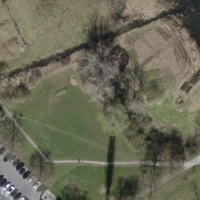
EUNIS habitat code: 53
Species observed at this site:
Corvus corone
Alcedo atthis
Sylvia borin
Aegithalos caudatus
Sylvia atricapilla
Spinus spinus
Poecile palustris
Larus michahellis
Erithacus rubecula
Dryocopus martius
Phoenicurus ochruros
Phoenicurus phoenicurus
Circaea lutetiana
Corvus corax
Periparus ater
Cyanistes caeruleus
Lophophanes cristatus
Sturnus vulgaris
Chloris chloris
Larus canus
Troglodytes troglodytes
Corvus frugilegus
Passer domesticus
Passer montanus
Turdus merula
Spatula clypeata
Hirundo rustica
Mergus merganser
Milvus milvus
Milvus migrans
Turdus pilaris
Regulus regulus
Motacilla alba
Delichon urbicum
Certhia brachydactyla
Tachybaptus ruficollis
Podiceps cristatus
Turdus philomelos
Fulica atra
Anas crecca
Dendrocopos major
Prunella modularis
Falco peregrinus
Buteo buteo
Gallinago gallinago
Strix aluco
Chroicocephalus ridibundus
Muscicapa striata
Phylloscopus collybita
Luscinia megarhynchos
Gallinula chloropus
Pica pica
Sitta europaea
Garrulus glandarius
Columba livia
Falco tinnunculus
Picus viridis
Acrocephalus scirpaceus
Ficedula hypoleuca
Anas platyrhynchos
Aythya ferina
Streptopelia decaocto
Aythya fuligula
Fringilla coelebs
Regulus ignicapilla
Coloeus monedula
Carduelis carduelis
Columba palumbus
Phalacrocorax carbo
Salix pentandra
Dryobates minor
Prunus padus
Parus major
Anser anser
Accipiter nisus